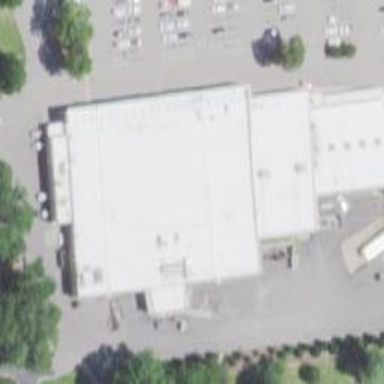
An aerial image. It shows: Supermarket.